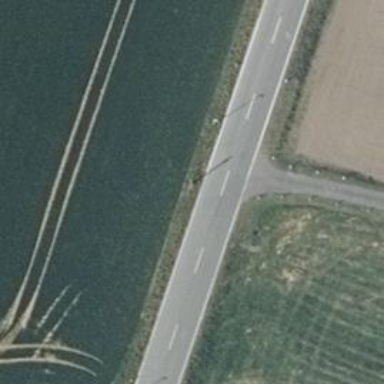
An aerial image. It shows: Secondary road with asphalt surface.